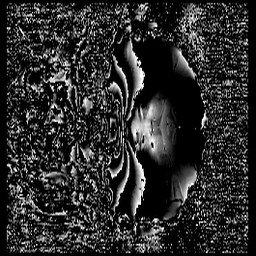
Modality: T2starw
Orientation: coronal
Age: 23
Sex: female
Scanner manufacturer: siemens
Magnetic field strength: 3 T
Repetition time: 0.064 s
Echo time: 0.035 s